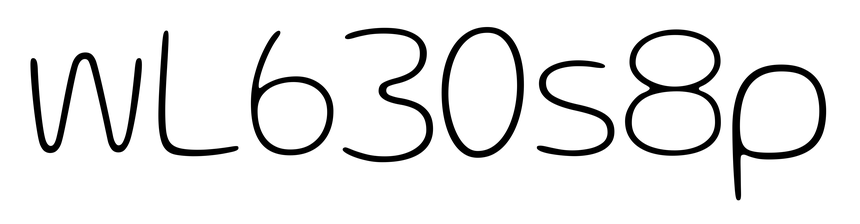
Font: Gluten_Thin